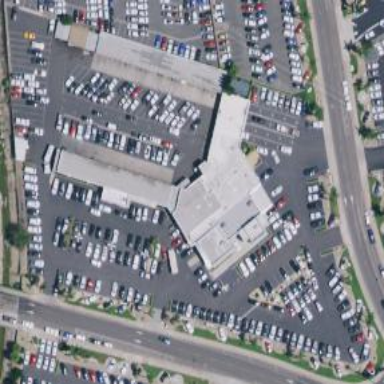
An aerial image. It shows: Retail area with car shop.